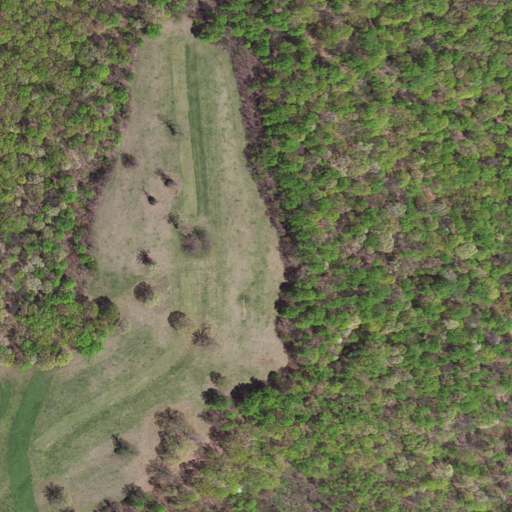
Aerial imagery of mountain in Virginia named Brushy Mountain containing deciduous forest, pasture, shrub, evergreen forest, and mixed forest